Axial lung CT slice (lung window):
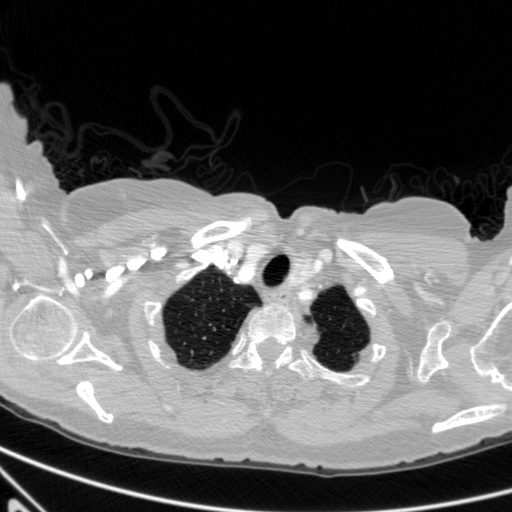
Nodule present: no